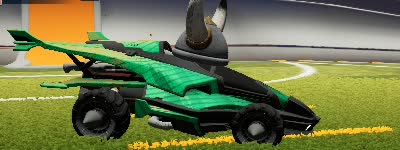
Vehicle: aftershock